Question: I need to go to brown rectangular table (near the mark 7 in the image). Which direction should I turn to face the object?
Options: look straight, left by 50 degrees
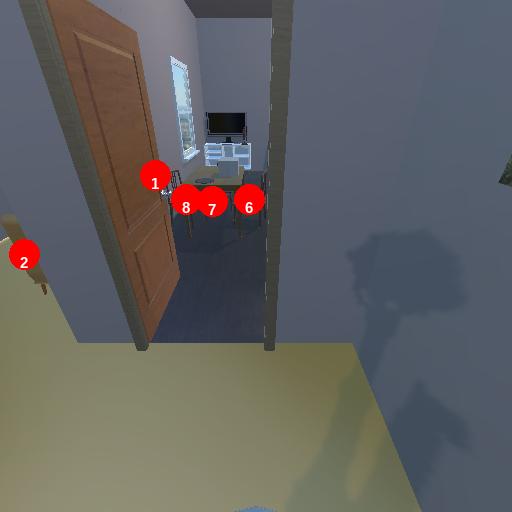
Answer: look straight